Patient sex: F
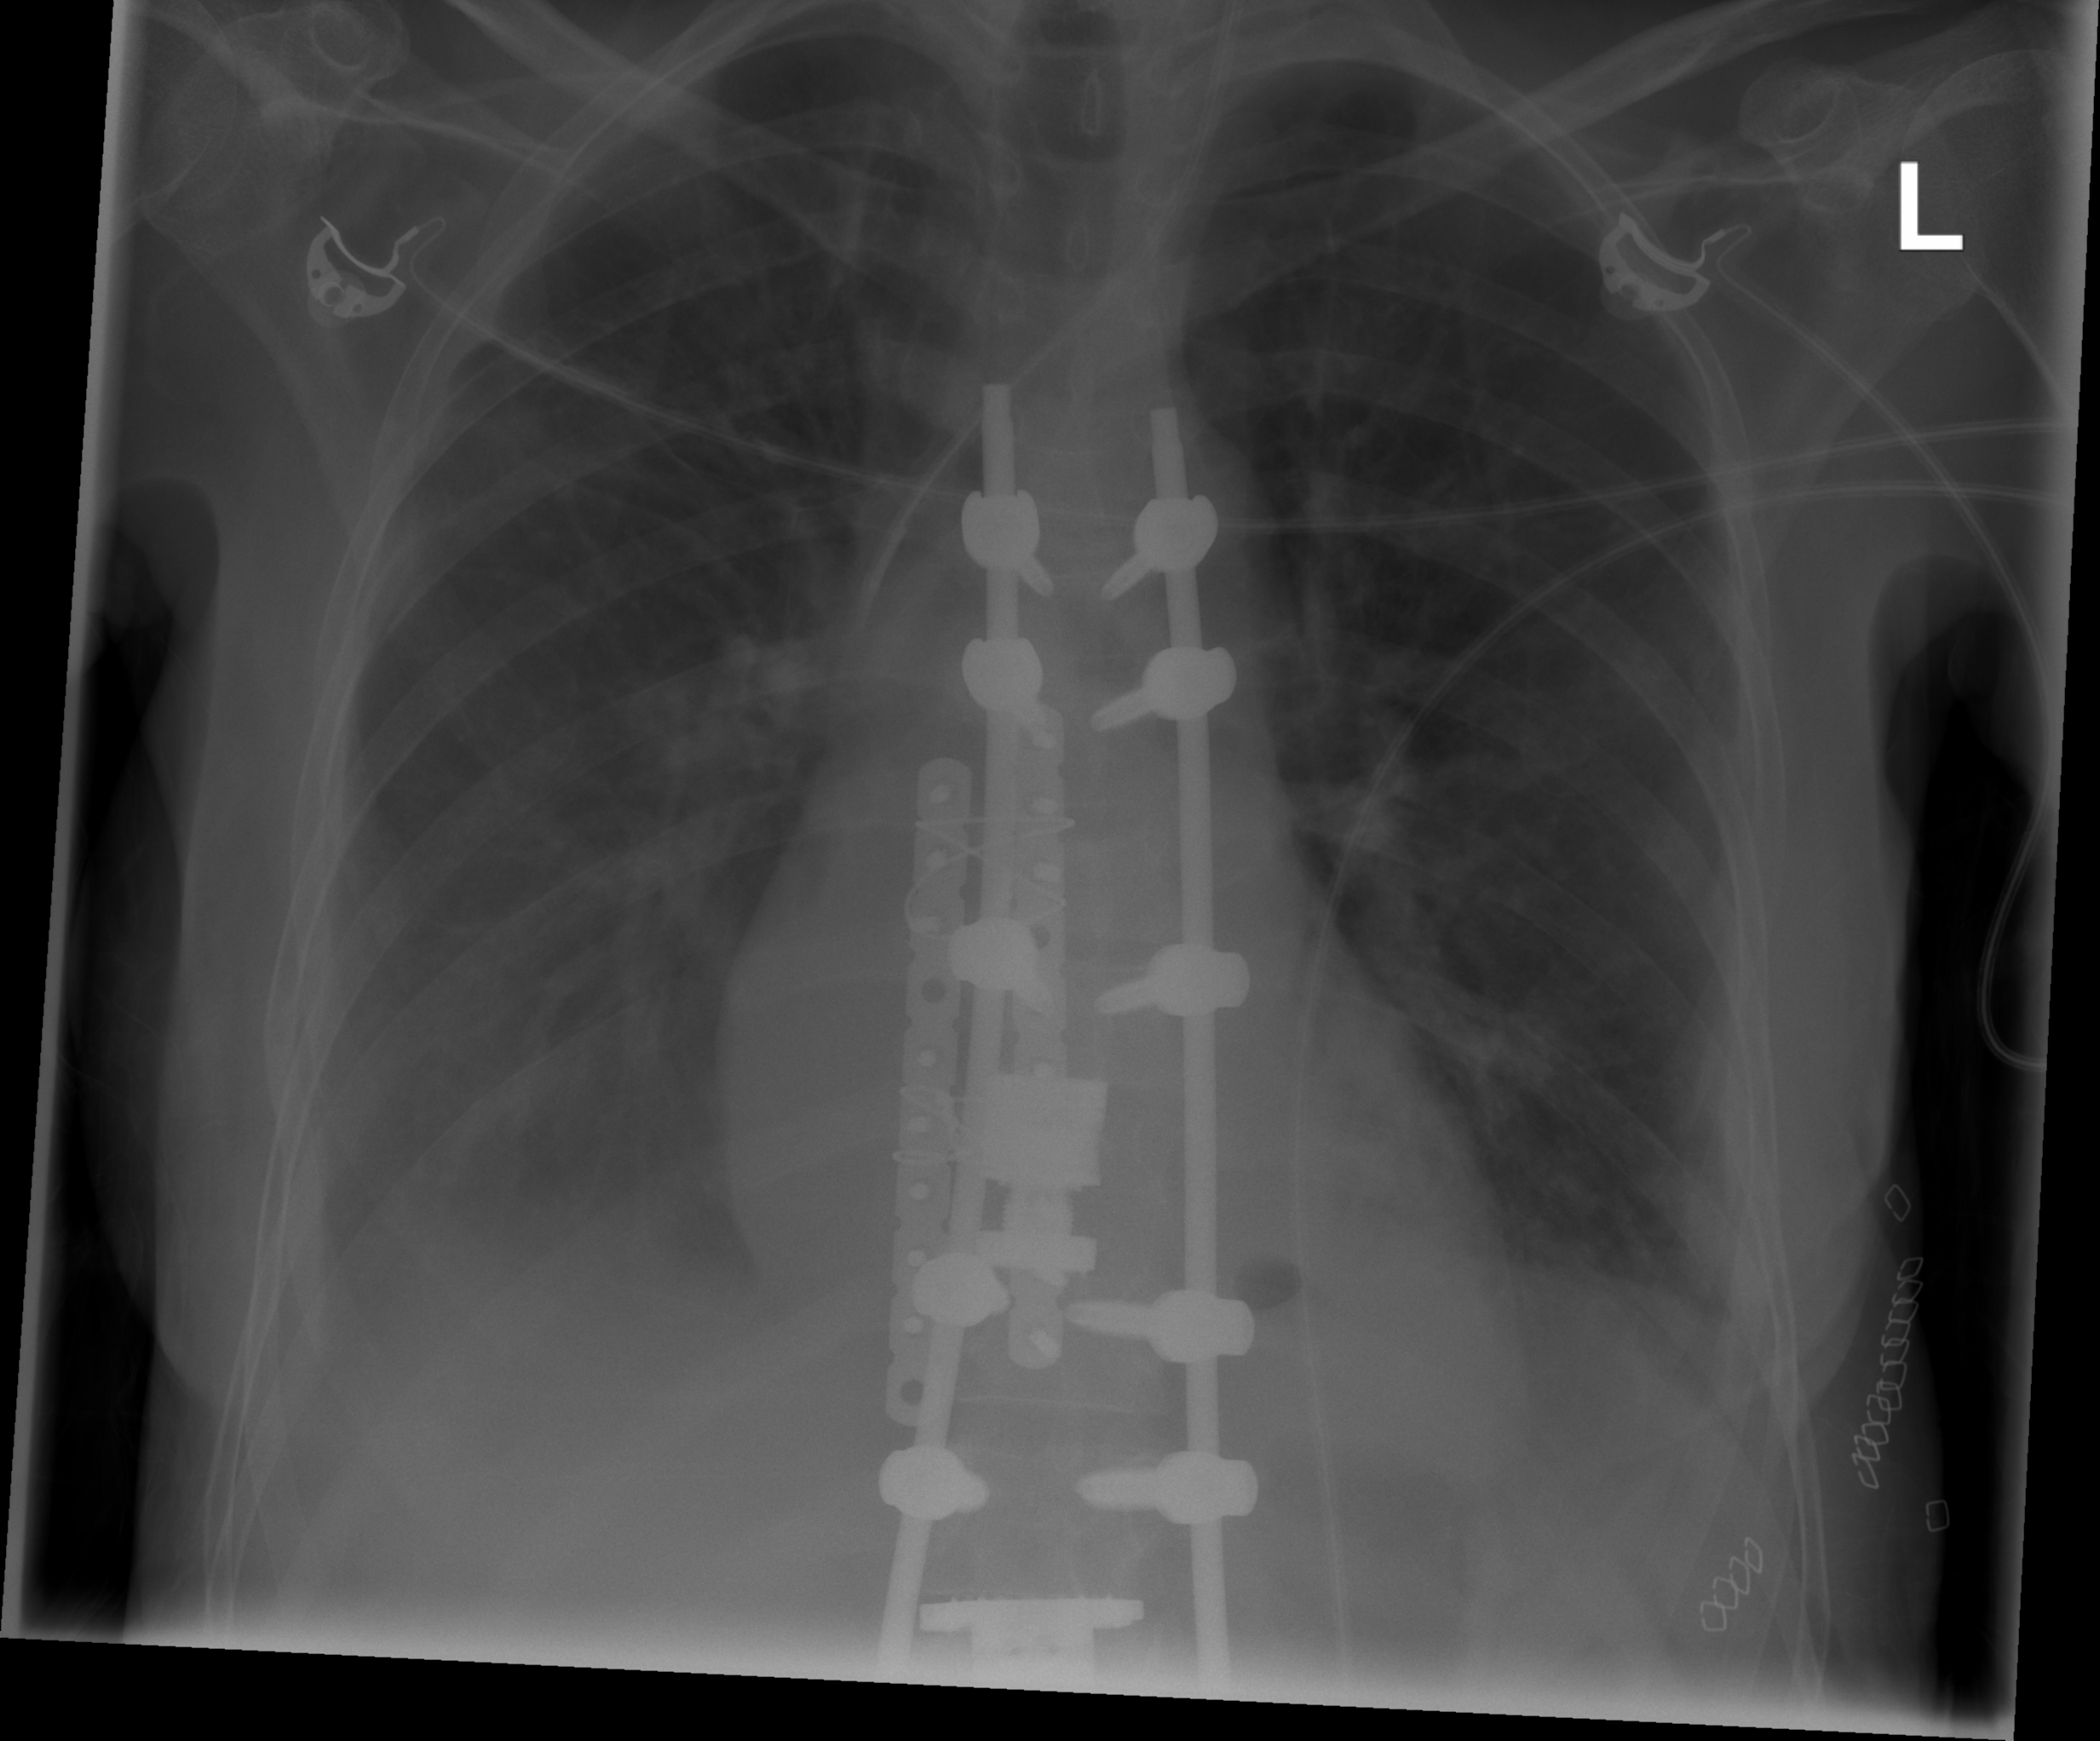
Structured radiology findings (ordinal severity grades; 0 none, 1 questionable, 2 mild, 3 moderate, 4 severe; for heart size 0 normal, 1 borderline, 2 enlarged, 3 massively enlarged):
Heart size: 0
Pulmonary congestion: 2
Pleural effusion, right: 3
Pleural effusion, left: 0
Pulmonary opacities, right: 2
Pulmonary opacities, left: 0
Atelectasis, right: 3
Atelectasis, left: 0